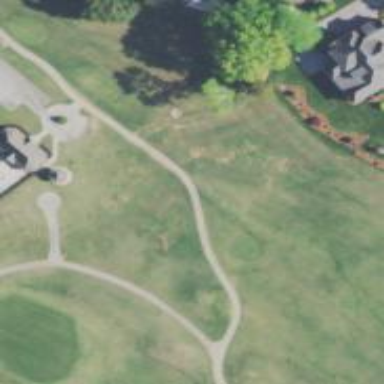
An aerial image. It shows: Golf cartpath that is also road path.